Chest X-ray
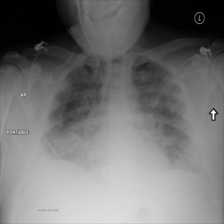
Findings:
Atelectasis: negative
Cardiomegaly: negative
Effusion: negative
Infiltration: negative
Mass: negative
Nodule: negative
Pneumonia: negative
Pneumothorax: negative
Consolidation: negative
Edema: negative
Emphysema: negative
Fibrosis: negative
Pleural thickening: negative
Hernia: negative